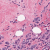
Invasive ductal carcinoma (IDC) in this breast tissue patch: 1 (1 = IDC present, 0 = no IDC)